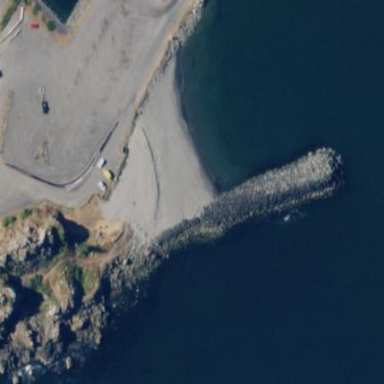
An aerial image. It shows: Breakwater structure.